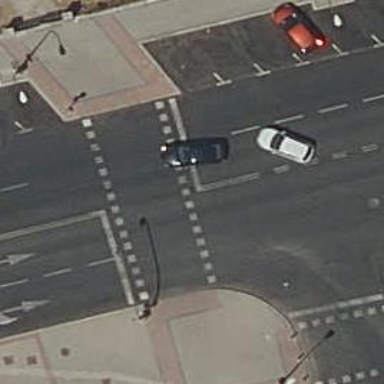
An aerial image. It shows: Crossing on the footway with traffic signals.